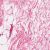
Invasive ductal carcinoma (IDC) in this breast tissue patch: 0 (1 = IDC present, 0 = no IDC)